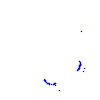
Particle: proton